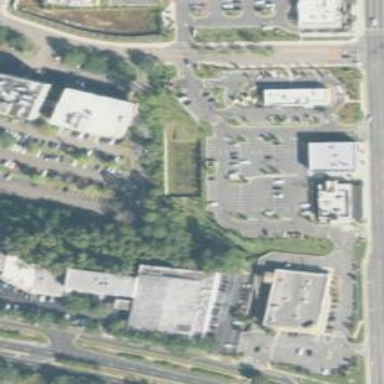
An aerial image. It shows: Commercial area.